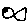
Label: fish